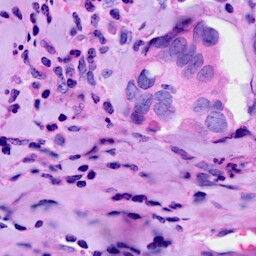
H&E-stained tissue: Breast